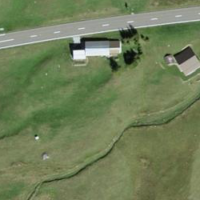
EUNIS habitat code: 26
Species observed at this site:
Lysandra coridon